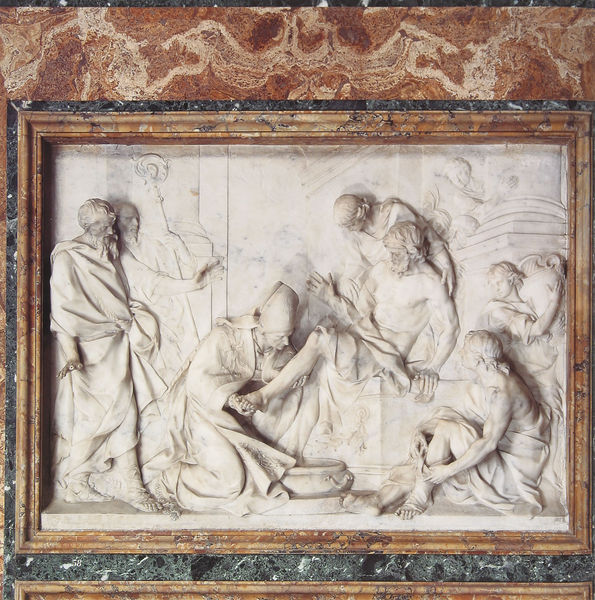
Titel: Allegorie der Prudenza  mit weinendem Putto und Personifikation der Fama Eterna
Künstler: Agostino Cornacchini
Standort: Rom, S. Giovanni in Laterano (EU - I - Latium)
Schlagwörter: blau, fuß, himmel, mann, umhang, weiß, frauen, grün, menschen, braun, fenster, frau, marmor, männer, säule, tür, dach, haus, rot, kappe, barock, rahmen, schale, schüssel, bild, kutte, krug, relief, bein, kuss, küssen, stab, türe, läden, bischof, papst, nackte, schenkel, waschen, schienbein, kardinal, maserung, christus, jesus, ostern, kranker, blauer himmel, mitra, tiara, sakral, ritual, hasu, waschung, bischofsstab, fusswaschung